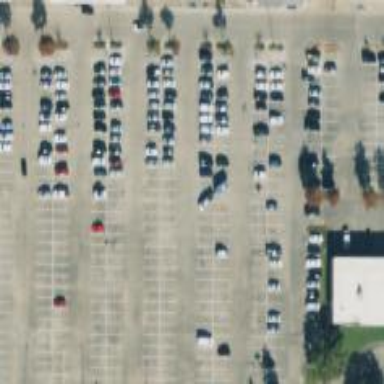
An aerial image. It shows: Parking space is available.